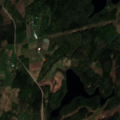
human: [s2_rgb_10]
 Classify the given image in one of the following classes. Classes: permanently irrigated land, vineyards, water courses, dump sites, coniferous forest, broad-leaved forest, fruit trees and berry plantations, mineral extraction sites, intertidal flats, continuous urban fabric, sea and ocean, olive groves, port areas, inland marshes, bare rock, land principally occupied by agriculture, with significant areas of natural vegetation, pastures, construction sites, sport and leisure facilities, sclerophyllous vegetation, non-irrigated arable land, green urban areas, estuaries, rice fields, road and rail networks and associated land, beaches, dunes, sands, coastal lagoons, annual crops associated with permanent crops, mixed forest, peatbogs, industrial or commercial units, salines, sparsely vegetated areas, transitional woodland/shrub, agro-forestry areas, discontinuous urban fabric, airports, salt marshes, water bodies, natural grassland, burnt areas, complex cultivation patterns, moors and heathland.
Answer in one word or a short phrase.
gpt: land principally occupied by agriculture, with significant areas of natural vegetation, coniferous forest, mixed forest